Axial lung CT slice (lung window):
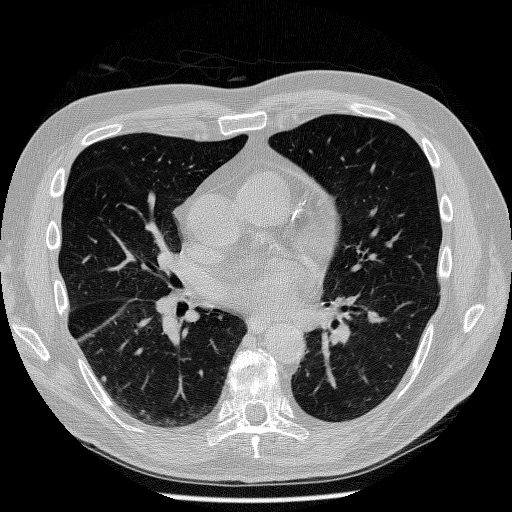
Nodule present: yes
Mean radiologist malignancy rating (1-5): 2.75